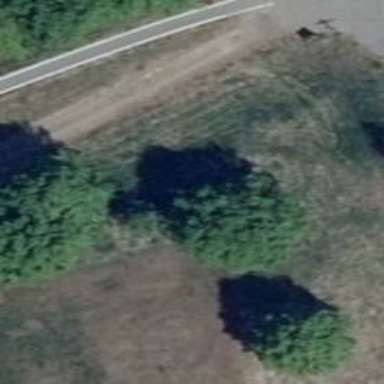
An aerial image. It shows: Deciduous broadleaved tree.